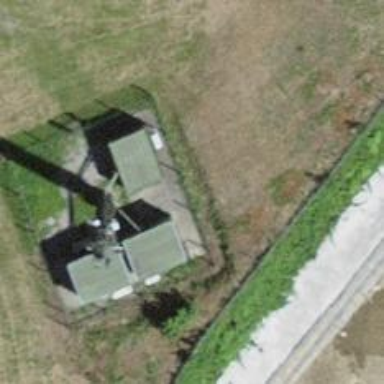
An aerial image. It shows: Communication mast tower.